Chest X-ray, PA view. Patient: 45 years old, sex M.
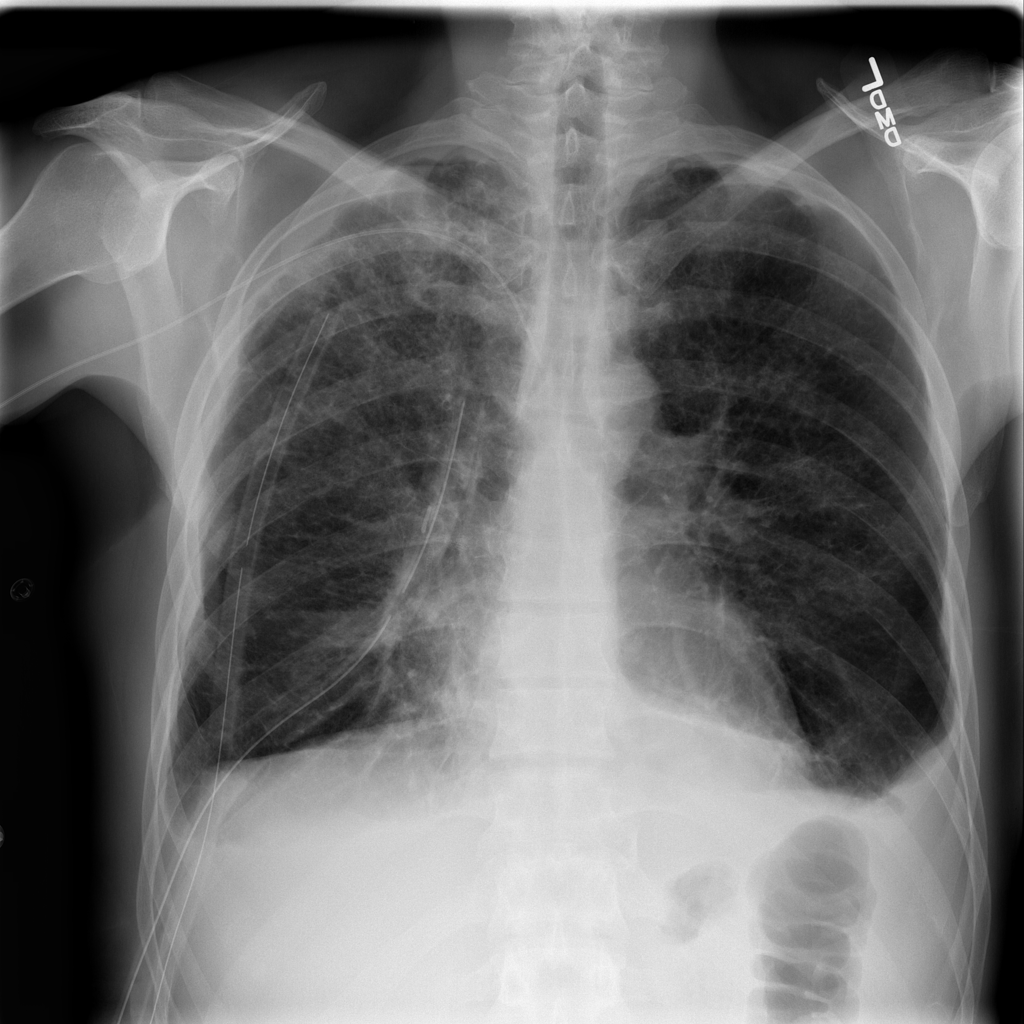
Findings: No Finding